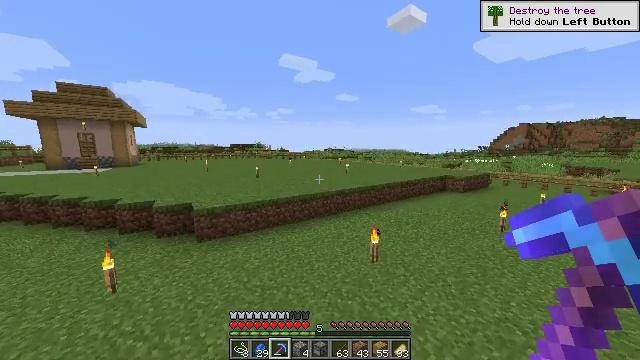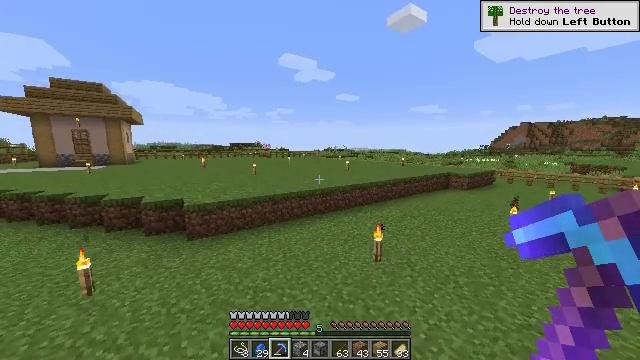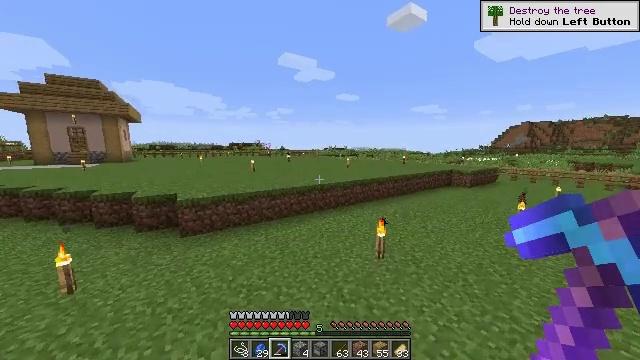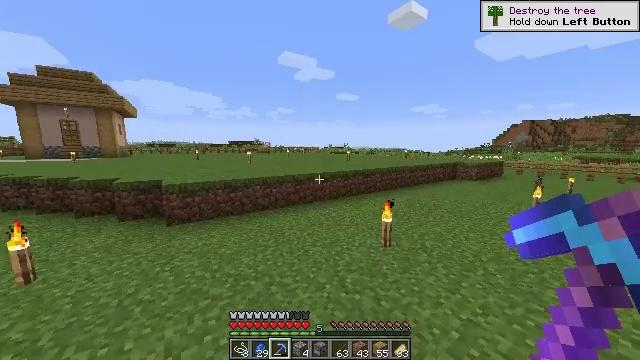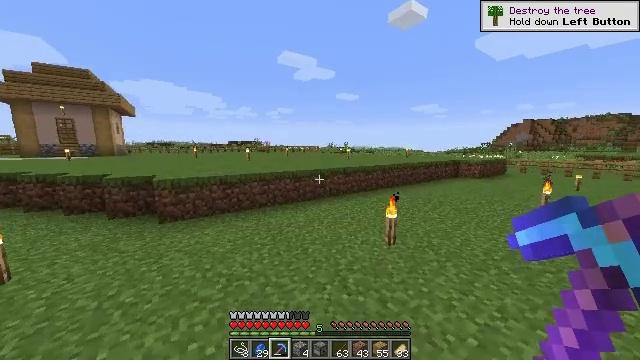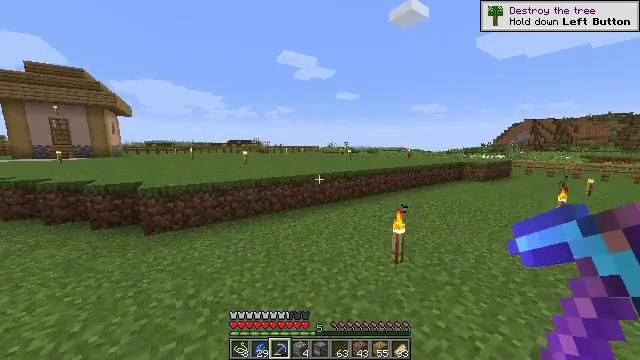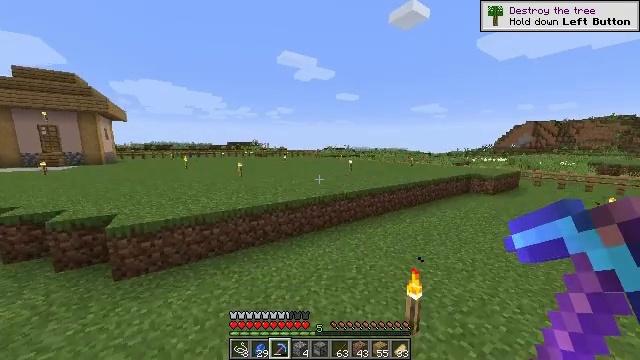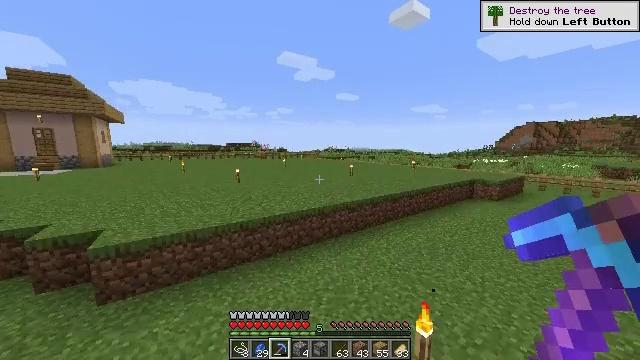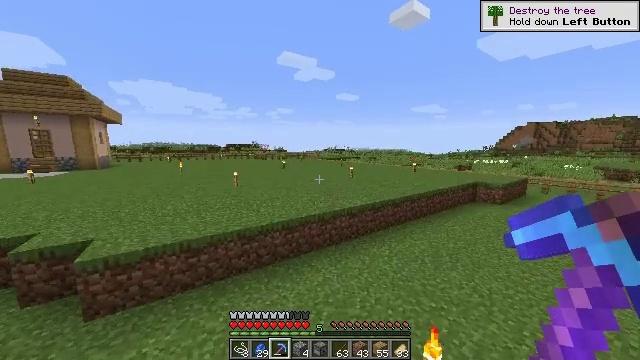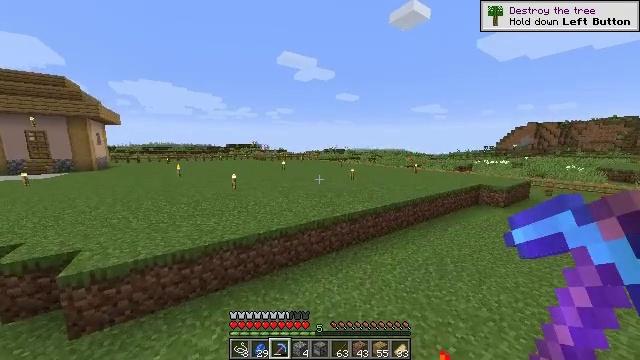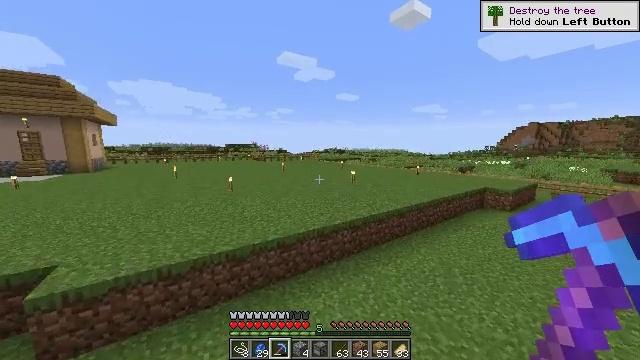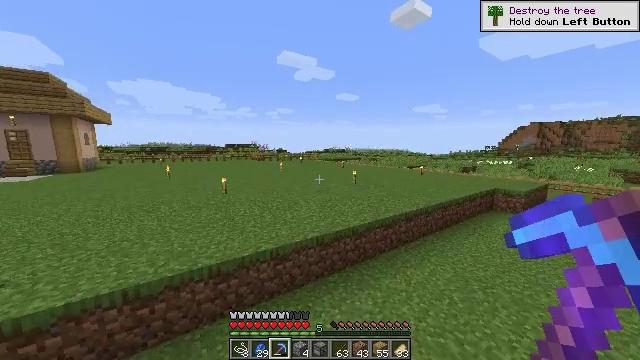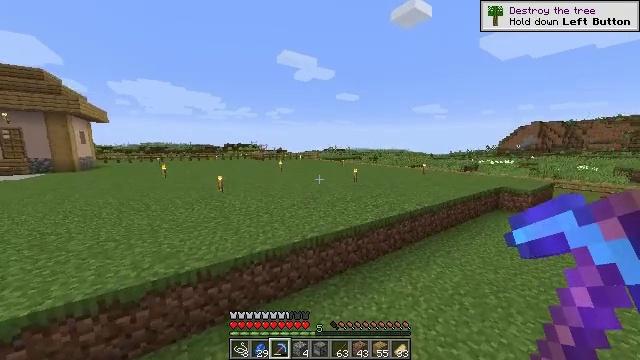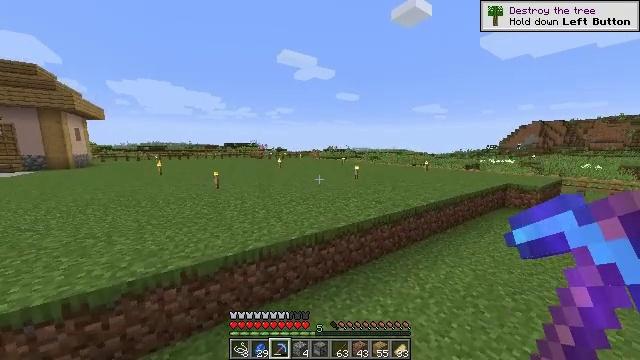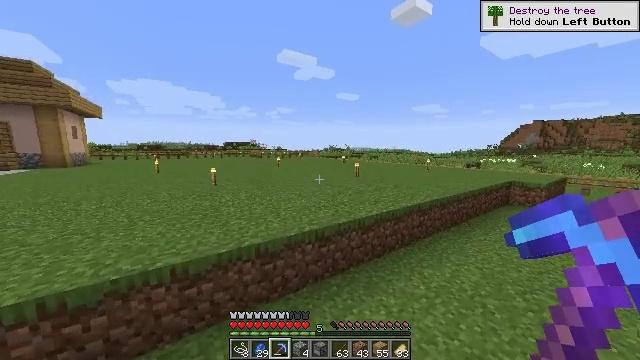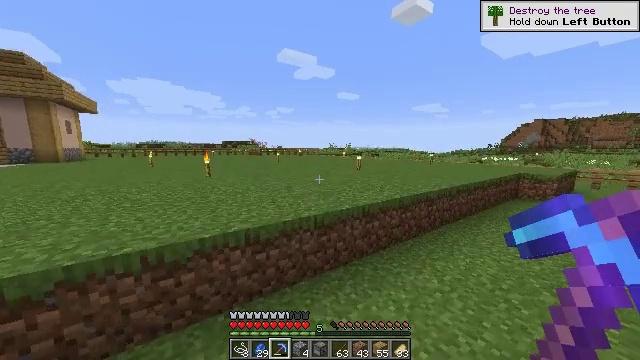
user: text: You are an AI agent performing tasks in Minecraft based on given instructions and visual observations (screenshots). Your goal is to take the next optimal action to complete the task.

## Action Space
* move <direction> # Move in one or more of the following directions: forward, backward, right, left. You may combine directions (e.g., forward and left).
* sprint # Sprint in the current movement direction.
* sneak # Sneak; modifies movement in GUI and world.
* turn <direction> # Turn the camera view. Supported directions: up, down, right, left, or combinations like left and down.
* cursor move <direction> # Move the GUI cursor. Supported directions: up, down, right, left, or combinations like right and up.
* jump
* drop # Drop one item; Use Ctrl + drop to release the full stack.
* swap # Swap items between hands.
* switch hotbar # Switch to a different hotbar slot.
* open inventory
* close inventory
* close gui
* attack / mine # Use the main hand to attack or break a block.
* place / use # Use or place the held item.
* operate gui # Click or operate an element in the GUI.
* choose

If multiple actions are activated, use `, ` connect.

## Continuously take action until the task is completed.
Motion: motion action
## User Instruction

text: Gather sugar cane for crafting.
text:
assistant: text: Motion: move forward, jump
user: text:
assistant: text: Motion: move forward, jump
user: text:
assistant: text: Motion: move forward, jump
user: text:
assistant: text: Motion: move forward, sprint, jump
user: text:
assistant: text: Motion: move forward, sprint, jump
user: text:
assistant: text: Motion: move forward, sprint, jump
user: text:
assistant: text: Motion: move forward, sprint, jump
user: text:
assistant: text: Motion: move forward, sprint, jump
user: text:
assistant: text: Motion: move forward, jump
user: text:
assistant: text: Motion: move forward, jump
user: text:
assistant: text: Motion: move forward, jump
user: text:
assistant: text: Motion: move forward, jump
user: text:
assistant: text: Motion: move forward, jump
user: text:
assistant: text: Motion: move forward, jump
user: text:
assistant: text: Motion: move forward, jump
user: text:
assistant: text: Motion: move forward, jump
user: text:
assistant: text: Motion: move forward, jump
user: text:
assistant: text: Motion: move forward, sprint, jump
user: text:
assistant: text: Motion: move forward, sprint, jump
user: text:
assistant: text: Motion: move forward, sprint, jump
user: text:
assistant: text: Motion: move forward, sprint, jump
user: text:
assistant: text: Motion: move forward, sprint, jump
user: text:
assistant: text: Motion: move forward, jump
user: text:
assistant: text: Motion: move forward, jump
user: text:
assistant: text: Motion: move forward, jump
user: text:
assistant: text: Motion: move forward, jump
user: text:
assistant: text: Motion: move forward, jump
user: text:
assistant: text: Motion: move forward, sprint, jump
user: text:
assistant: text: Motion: move forward, sprint, jump
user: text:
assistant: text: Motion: move forward, sprint, jump